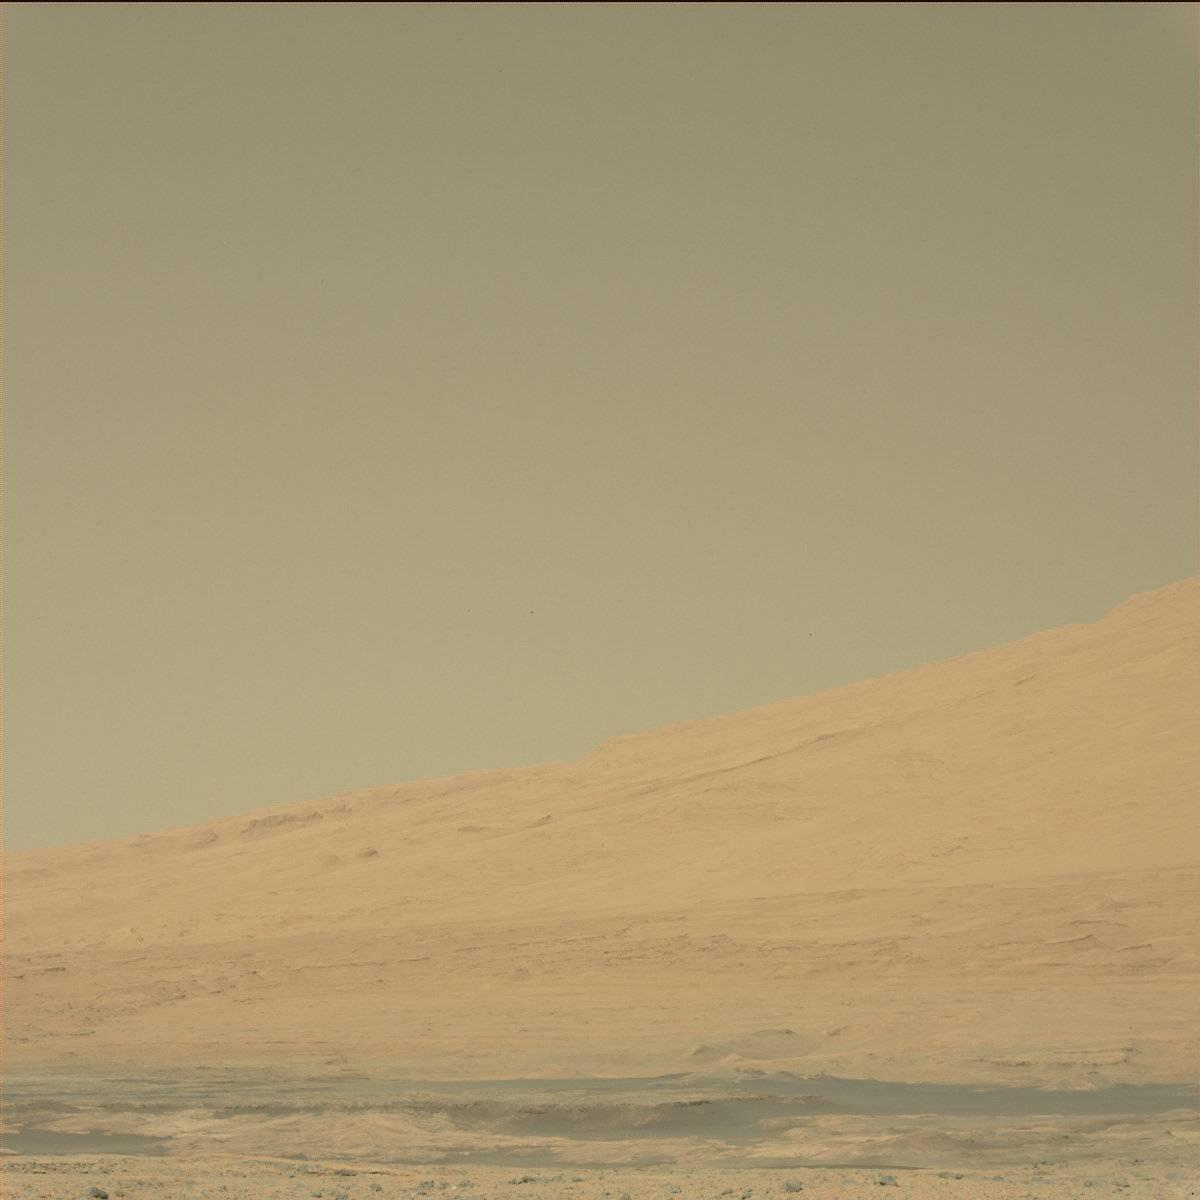
Terrain classes present: Ridge, Sand / Soil, Sky